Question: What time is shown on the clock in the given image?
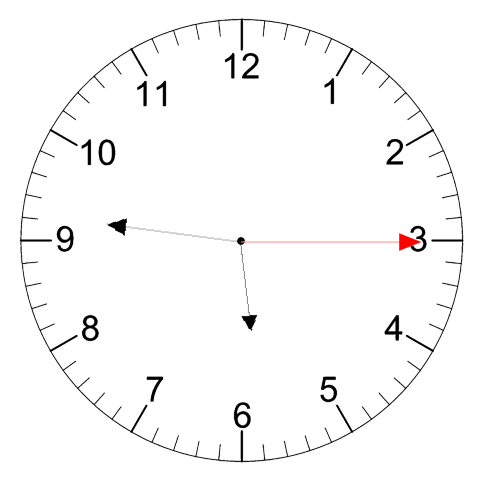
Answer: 05:46:15